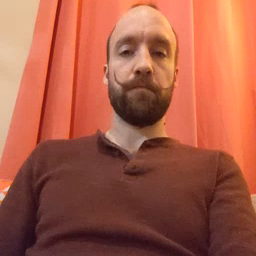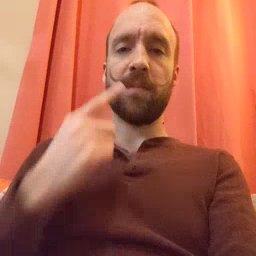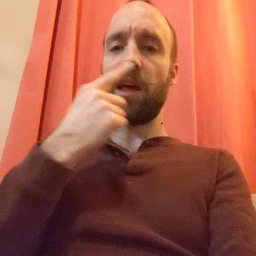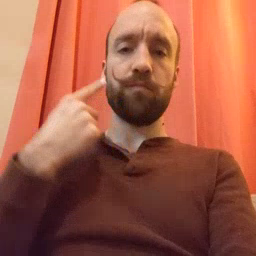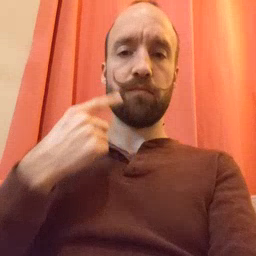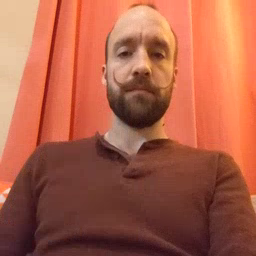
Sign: mouth